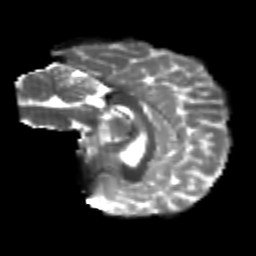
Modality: T2w
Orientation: sagittal
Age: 20
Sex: female
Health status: healthy
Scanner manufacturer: philips
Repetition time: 7.385 s
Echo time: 0.08599 s